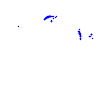
Particle: proton